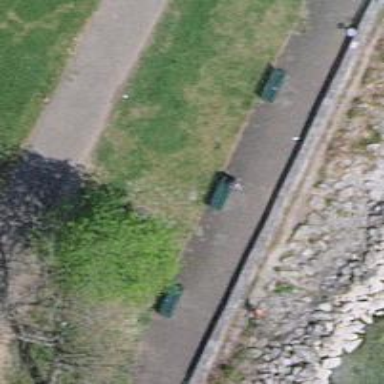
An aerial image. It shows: Bench for seating.